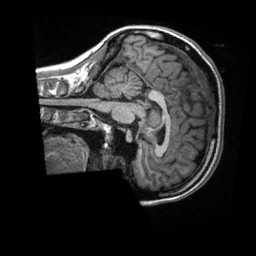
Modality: T1w
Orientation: sagittal
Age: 29
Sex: female
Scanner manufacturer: siemens
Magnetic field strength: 3 T
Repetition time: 2.3 s
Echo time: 0.00288 s